Interaction volume radius: 10 \u00c5
Interaction volume height: 45 \u00c5
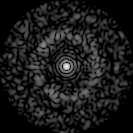
Disorder parameter: 0.8414